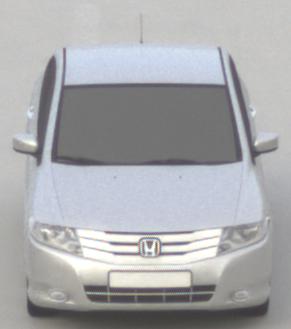
Make: Honda
Model: City
Detailed model: Gen. 6
Model produced from: 2008
Model produced until: 2013
Doors: 4
Color: white
Road condition: dry road
Daytime: morning or afternoon
Contrast: low contrast